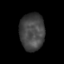
Tissue: skin
Cell type: Epithelial cells
Senescence score: 0.199
Nuclear area (px): 903
Mean DAPI intensity: 68.614